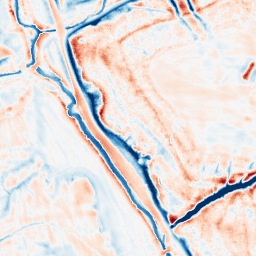
Category: edge_preserving
Decomposition family: bilateral
Decomposition parameters: d: 21
sigma_color: 75
sigma_space: 150
Upsampling method: sinc_hamming
Upsampling parameters: scale: 2
kernel_size: 16
Upsampling scale: 2